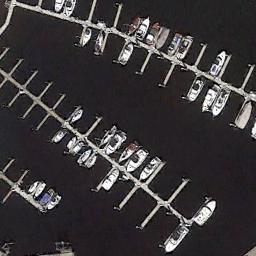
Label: harbor